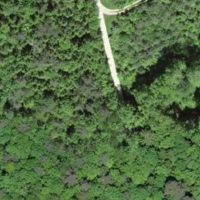
EUNIS habitat code: 41
Species observed at this site:
Melittis melissophyllum